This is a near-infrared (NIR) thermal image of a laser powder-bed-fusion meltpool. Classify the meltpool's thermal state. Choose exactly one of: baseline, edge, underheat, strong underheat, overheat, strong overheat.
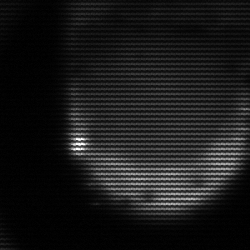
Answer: edge